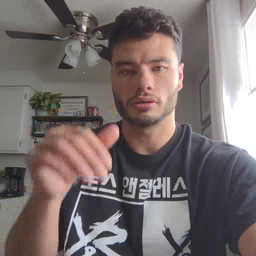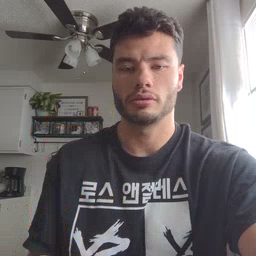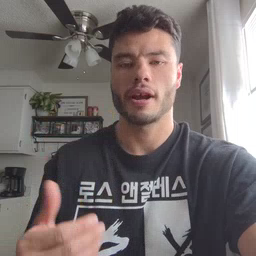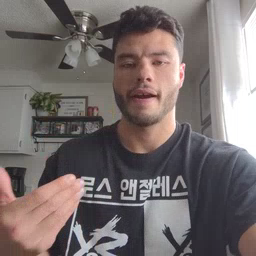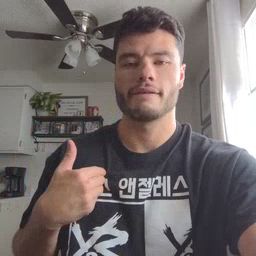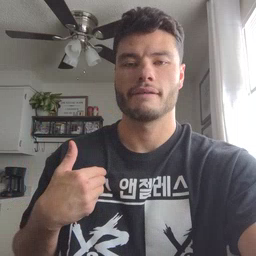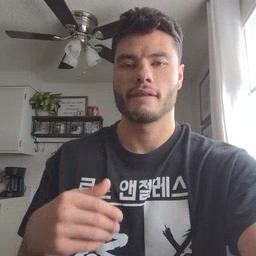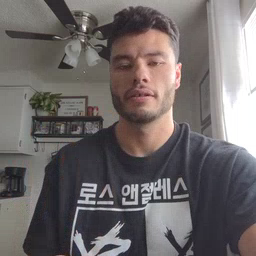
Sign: have